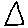
Label: triangle